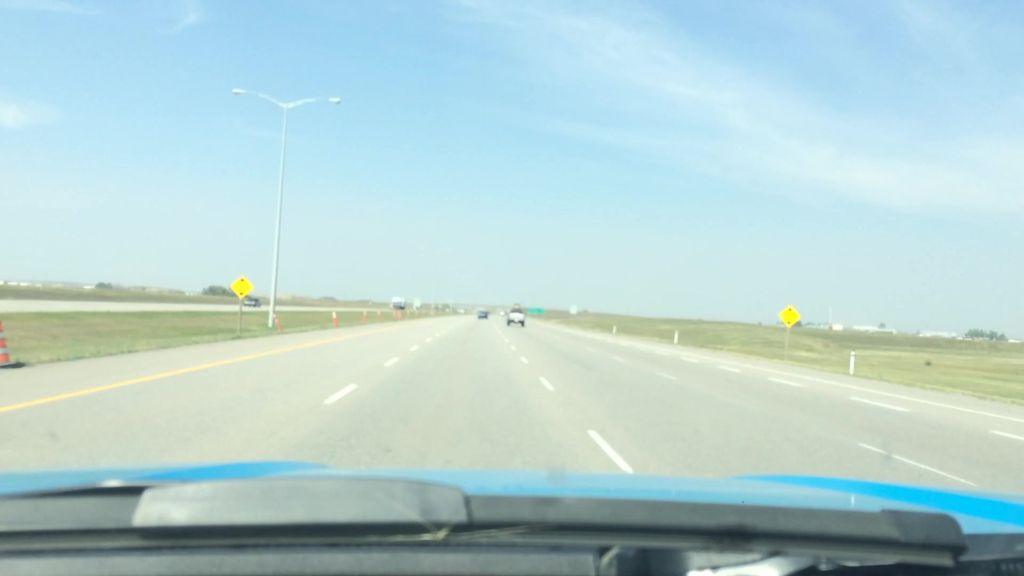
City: calgary